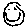
Label: smiley face